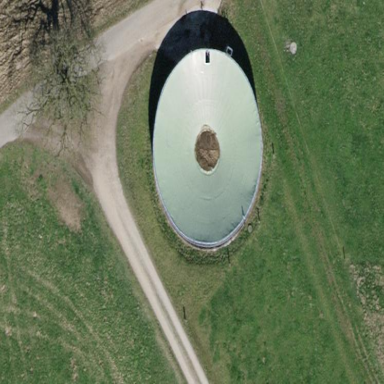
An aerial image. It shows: Building identified as silo.